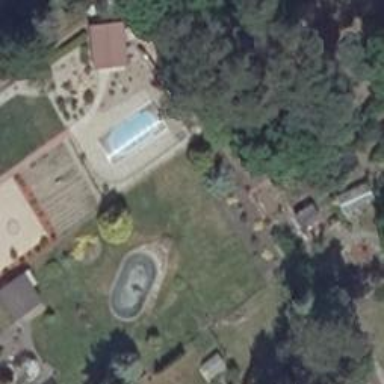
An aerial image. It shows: Swimming pool located in leisure land.